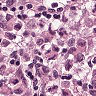
Metastatic tissue present: yes